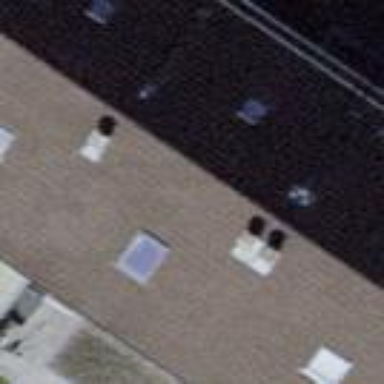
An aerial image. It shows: Terrace building.